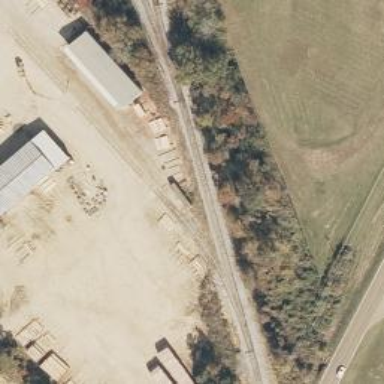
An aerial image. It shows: Rail spur service.